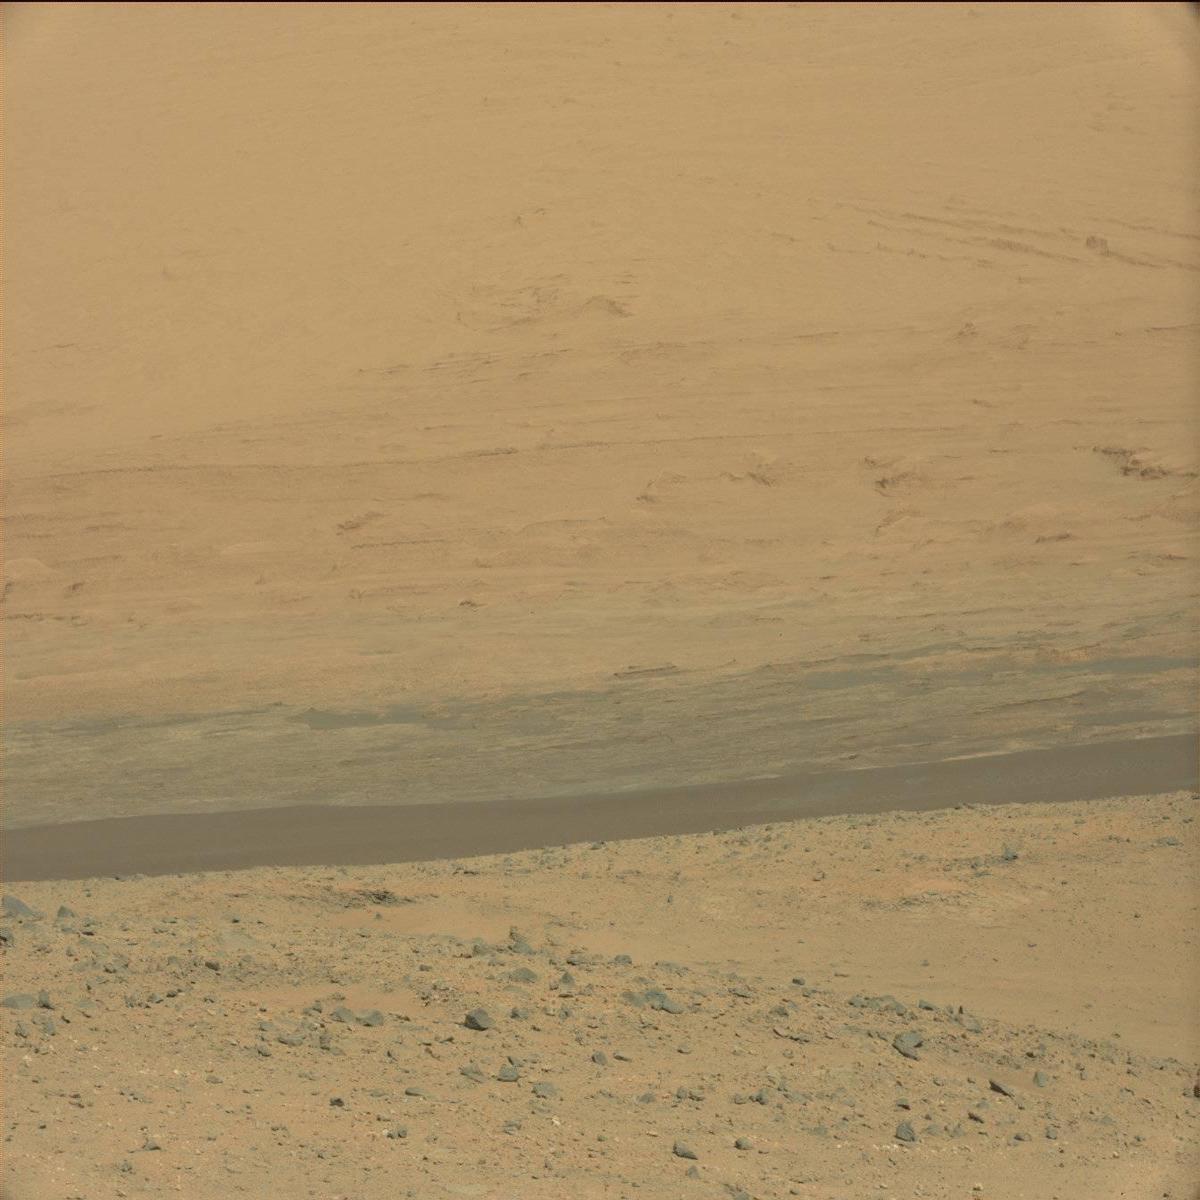
Terrain classes present: Bedrock, Ridge, Sand / Soil